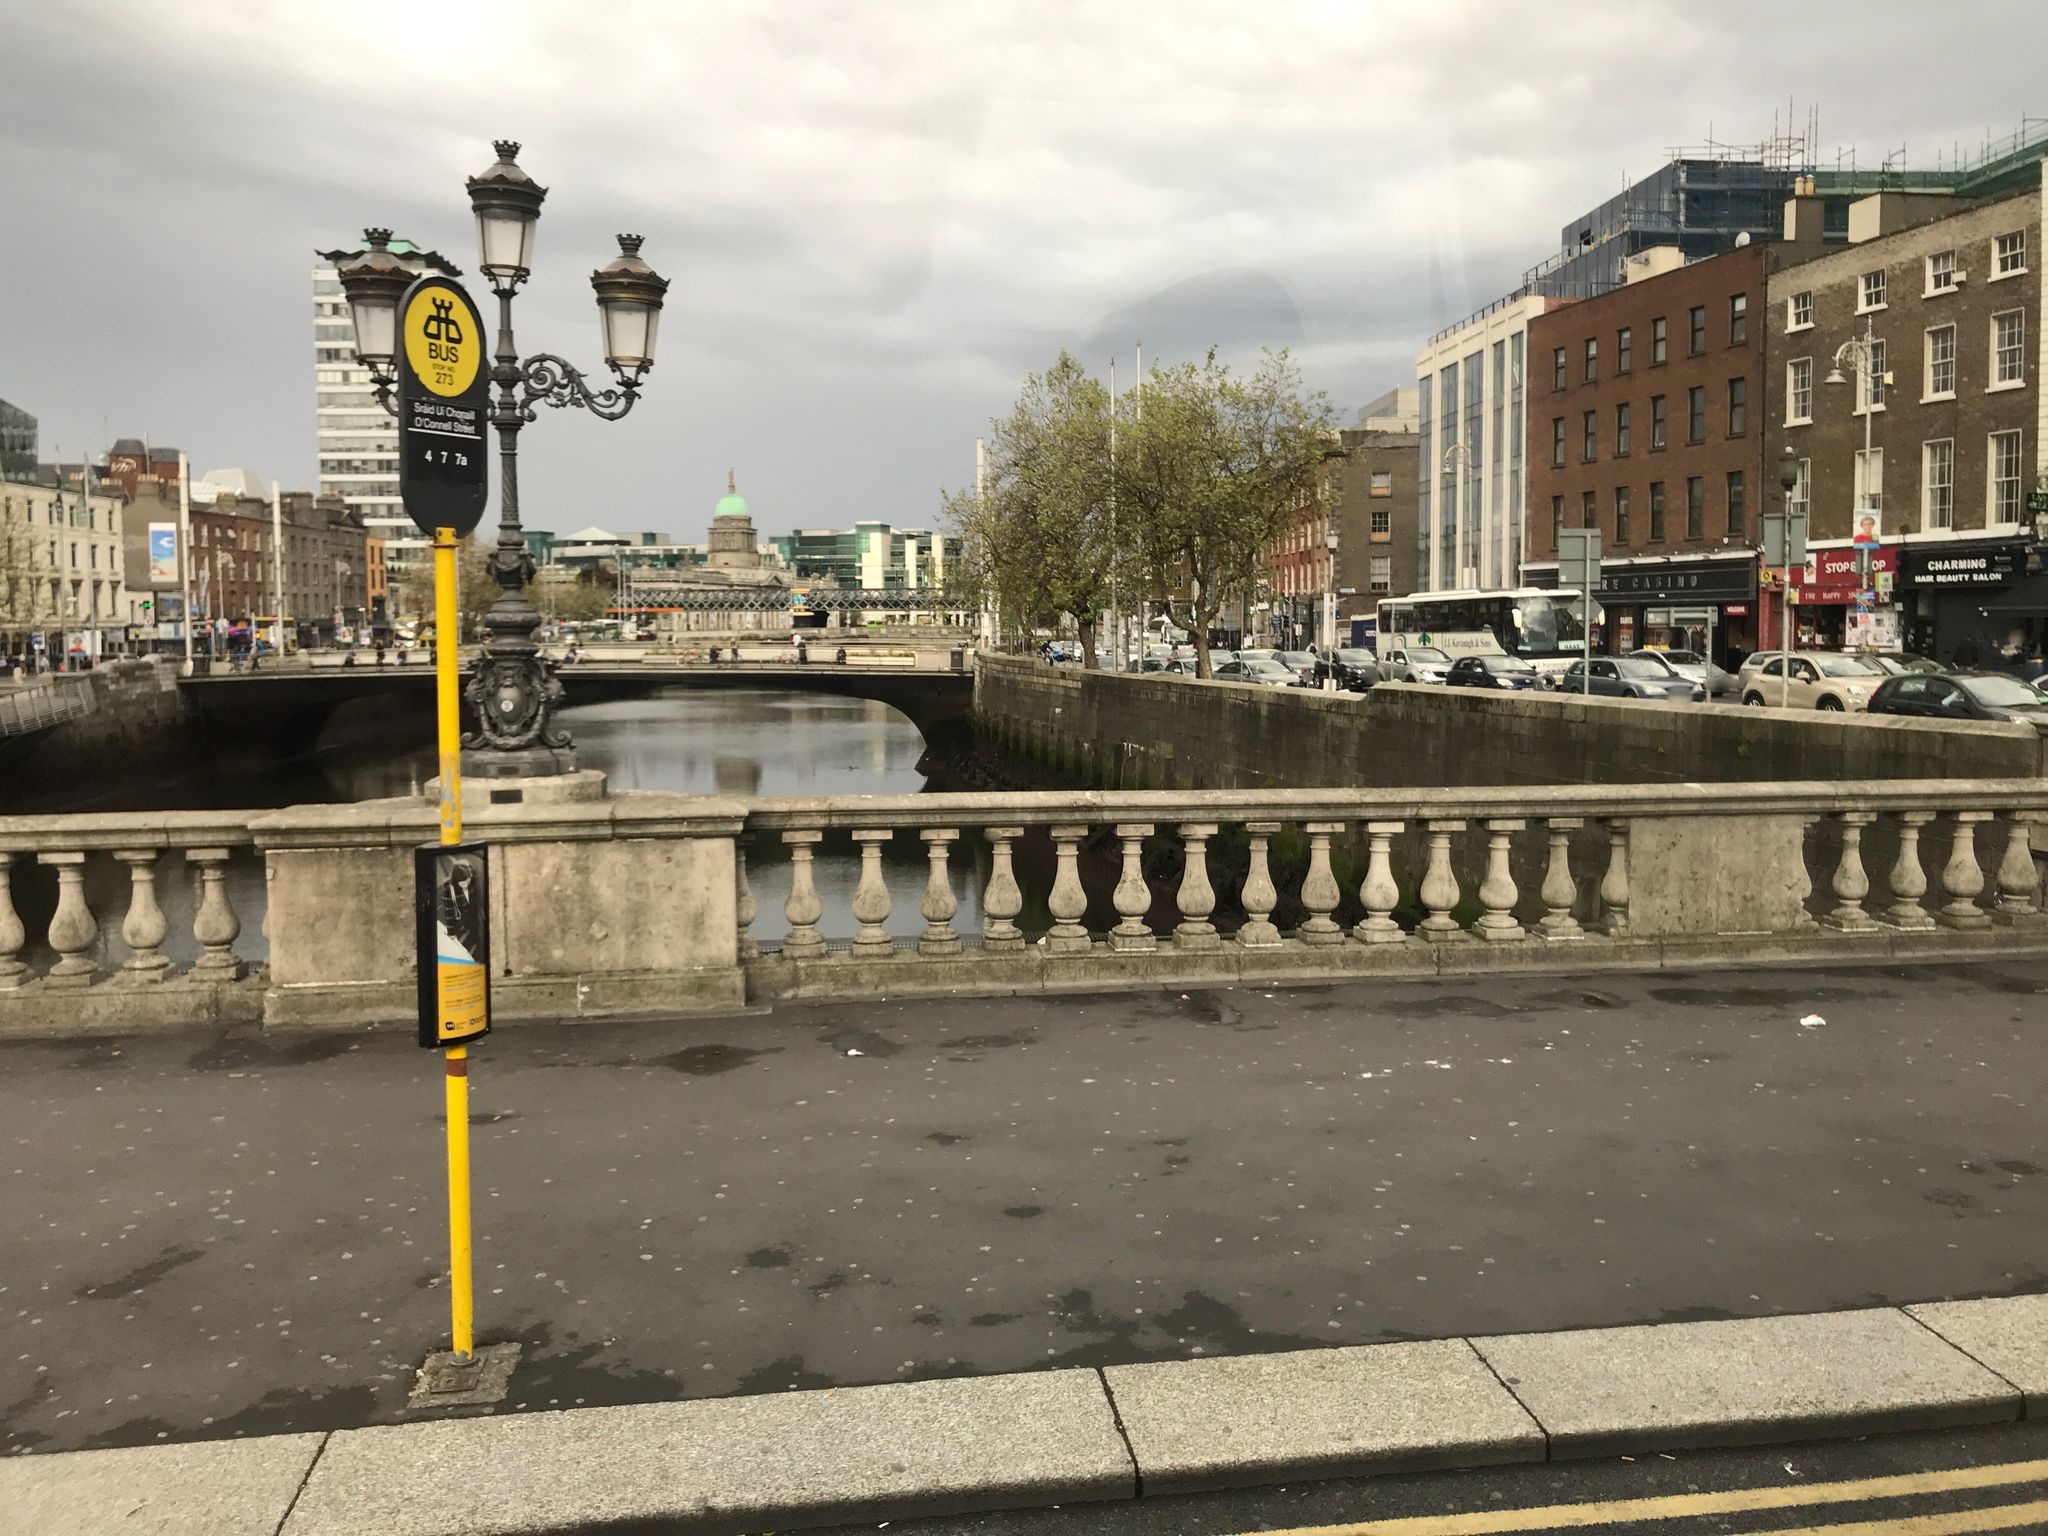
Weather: cloudy
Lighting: day
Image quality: good
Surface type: walking surface
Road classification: footway
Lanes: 4
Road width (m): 6
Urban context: urban centre
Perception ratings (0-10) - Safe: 6.51, Lively: 4.09, Beautiful: 2.88, Boring: 0.74, Depressing: 5.82, Wealthy: 6.92